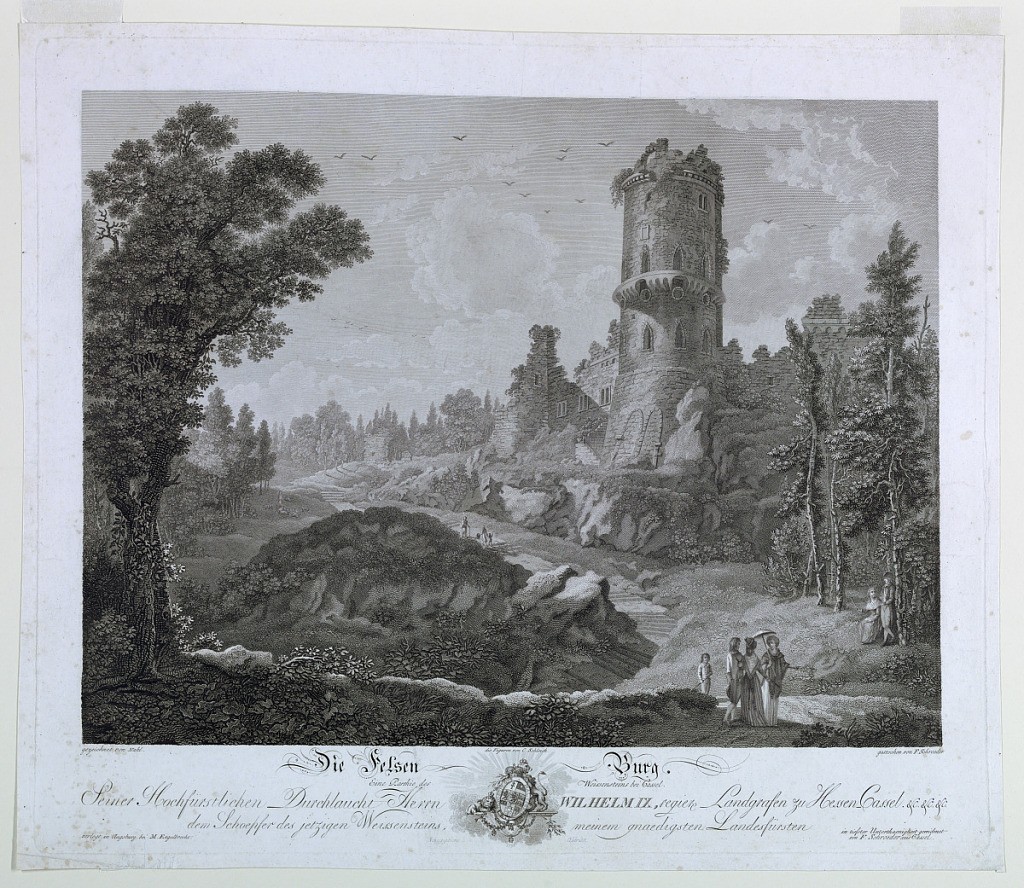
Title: The Sham Castle, Schloss Wilhelmshöhe, near Cassel, Germany
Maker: Friedrich Schroeder, German, 1768 - 1839
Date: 1796
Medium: Engraving on paper
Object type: Print
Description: A path leads up a rocky slope, with a large ruined castle in the right middle distance. Two groups of figures in the foreground.